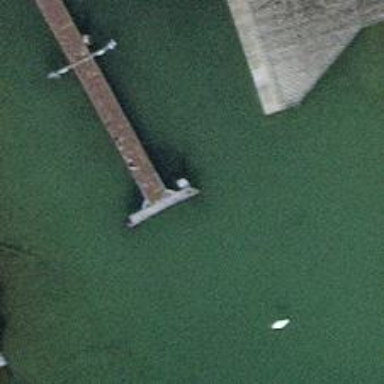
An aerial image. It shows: Man-made pier.